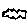
Label: cloud